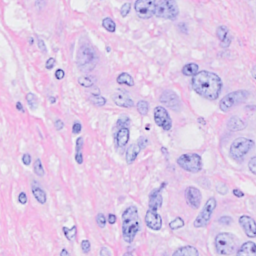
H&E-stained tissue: Breast